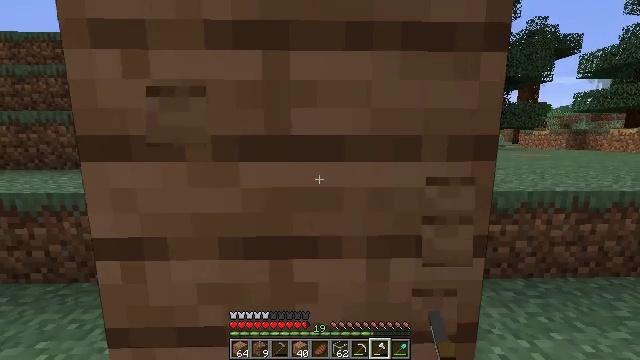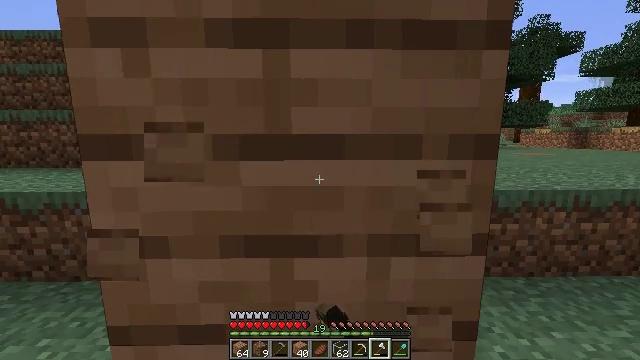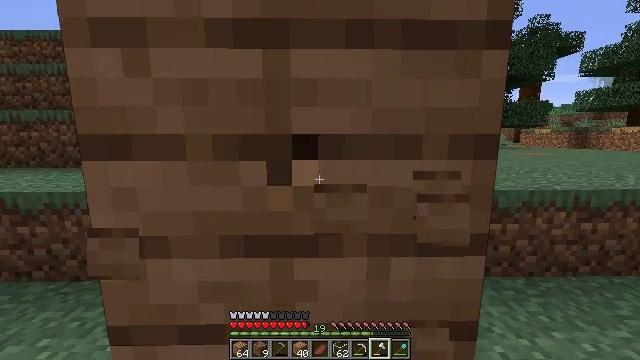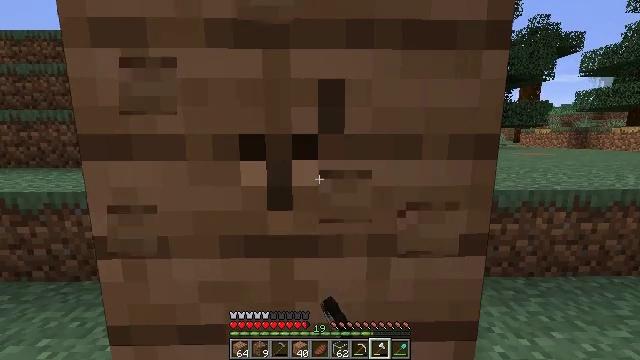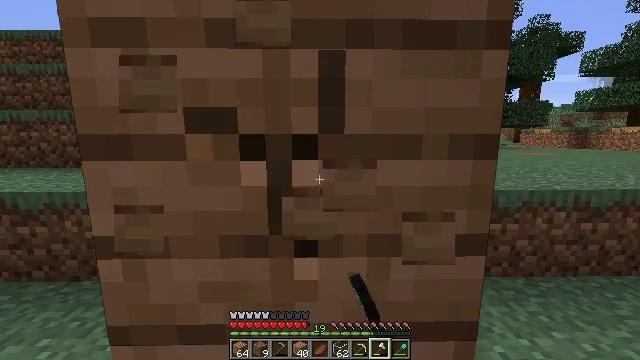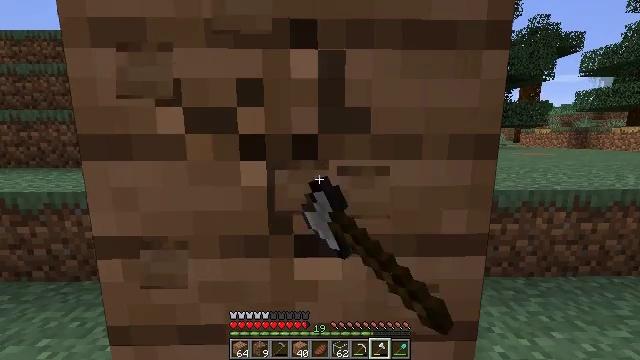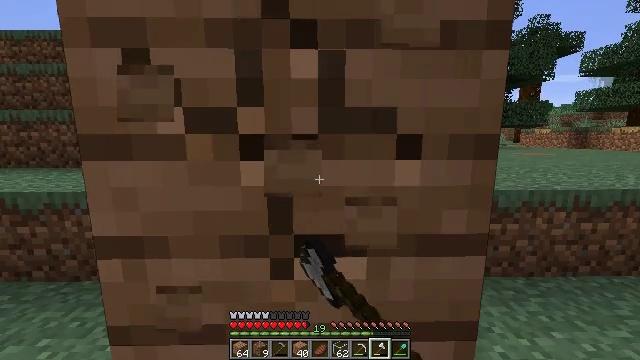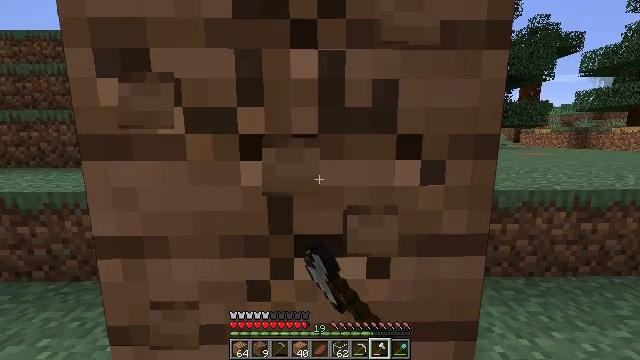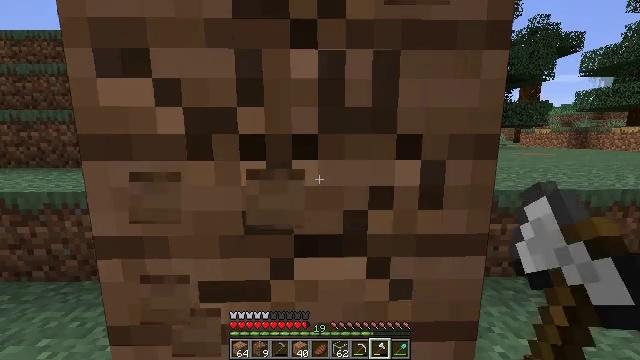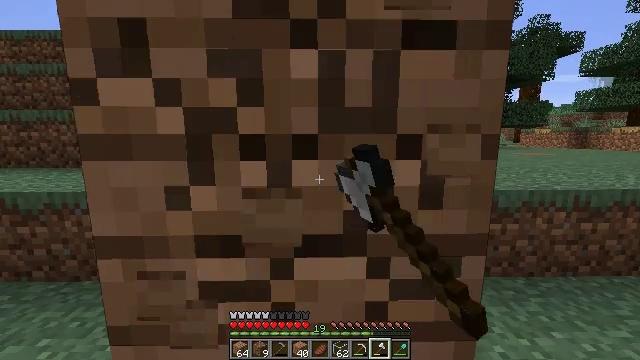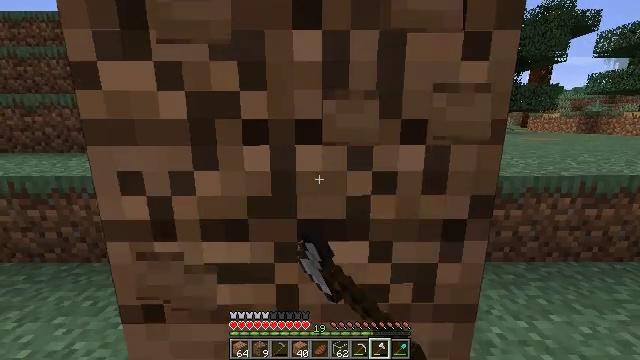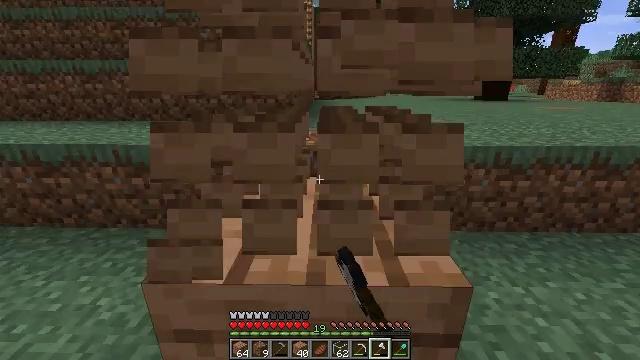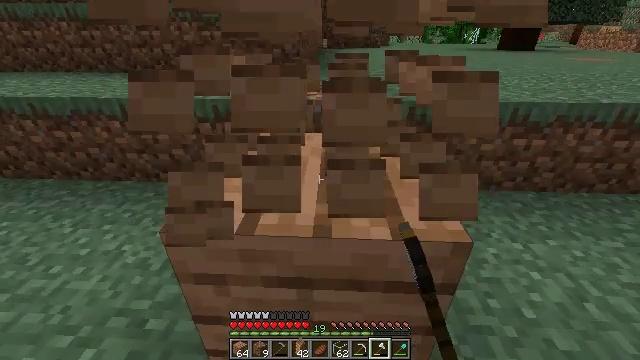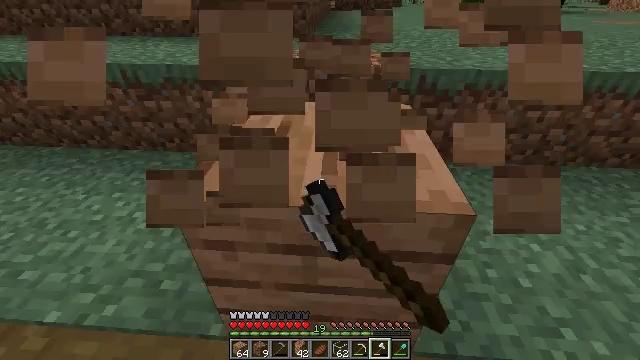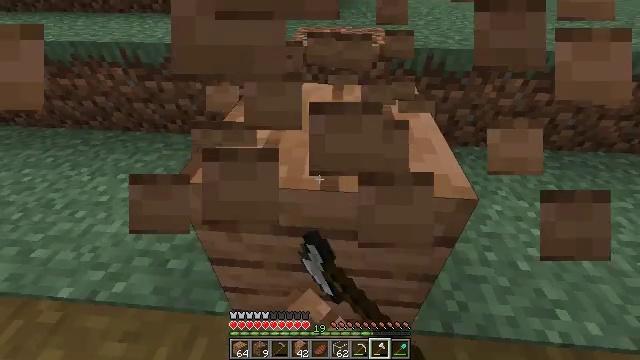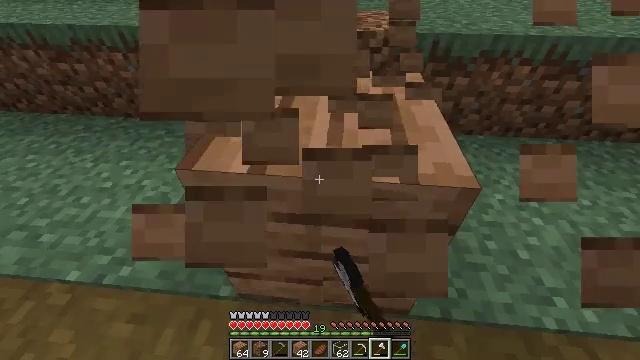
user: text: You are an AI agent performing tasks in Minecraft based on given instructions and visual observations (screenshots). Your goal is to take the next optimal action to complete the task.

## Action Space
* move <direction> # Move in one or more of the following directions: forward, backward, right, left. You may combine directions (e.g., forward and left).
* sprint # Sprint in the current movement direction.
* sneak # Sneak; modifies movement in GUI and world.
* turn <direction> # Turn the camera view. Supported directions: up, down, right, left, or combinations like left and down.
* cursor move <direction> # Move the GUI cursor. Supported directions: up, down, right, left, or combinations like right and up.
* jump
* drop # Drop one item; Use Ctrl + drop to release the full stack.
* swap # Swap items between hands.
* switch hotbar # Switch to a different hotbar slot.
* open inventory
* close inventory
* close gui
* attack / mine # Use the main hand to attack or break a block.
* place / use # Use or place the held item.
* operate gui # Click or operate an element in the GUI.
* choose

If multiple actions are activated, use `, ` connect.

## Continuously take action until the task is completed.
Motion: motion action
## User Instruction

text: Harvest jungle planks from a wall or floor.
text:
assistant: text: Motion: attack / mine
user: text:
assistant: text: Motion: attack / mine
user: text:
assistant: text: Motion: attack / mine
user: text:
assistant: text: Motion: attack / mine
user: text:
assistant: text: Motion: attack / mine
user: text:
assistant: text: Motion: attack / mine
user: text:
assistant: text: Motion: attack / mine
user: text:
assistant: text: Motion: attack / mine
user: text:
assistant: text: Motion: attack / mine
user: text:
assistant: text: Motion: turn down, attack / mine
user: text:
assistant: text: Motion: turn left and down, attack / mine
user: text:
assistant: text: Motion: turn left and down, attack / mine
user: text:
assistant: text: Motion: turn left and down, attack / mine
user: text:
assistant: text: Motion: turn down, attack / mine
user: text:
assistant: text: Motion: turn down, attack / mine
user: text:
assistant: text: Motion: turn down, attack / mine
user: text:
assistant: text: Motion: turn down, attack / mine
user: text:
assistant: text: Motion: turn down, attack / mine
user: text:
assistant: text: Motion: attack / mine
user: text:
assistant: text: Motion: attack / mine
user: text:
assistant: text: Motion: attack / mine
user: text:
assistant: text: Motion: attack / mine
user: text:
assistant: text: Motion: attack / mine
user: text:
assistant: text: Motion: attack / mine
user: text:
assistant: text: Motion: attack / mine
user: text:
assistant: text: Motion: attack / mine
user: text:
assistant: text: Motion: attack / mine
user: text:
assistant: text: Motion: attack / mine
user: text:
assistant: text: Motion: attack / mine
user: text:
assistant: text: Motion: attack / mine